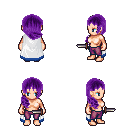
a pixel art fantasy rpg character, female body template, human, light skin, white trimmed cape, magenta pants, purple right-swept hairstyle, dagger, four views (front, back, left, right), 2x2 character sprite sheet, small pixel art, hard edges, no anti-aliasing